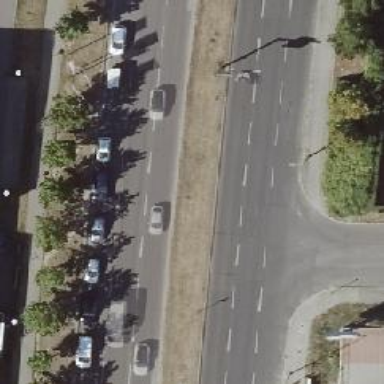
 and there is parking lane on the right side."